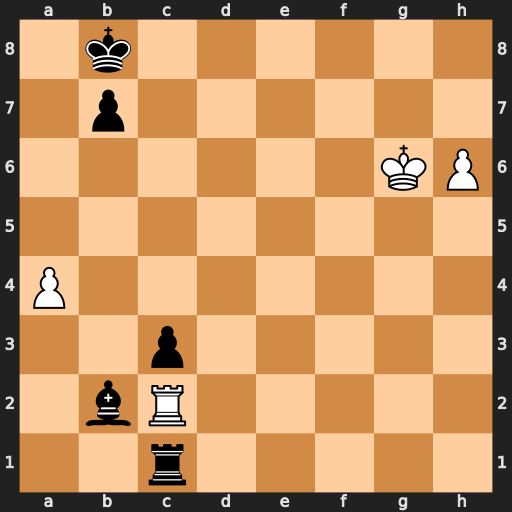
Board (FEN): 1k6/1p6/6KP/8/P7/2p5/1bR5/2r5
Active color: w
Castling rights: -
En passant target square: -
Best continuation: Rxc1 Bxc1 h7 Ka7 h8=Q